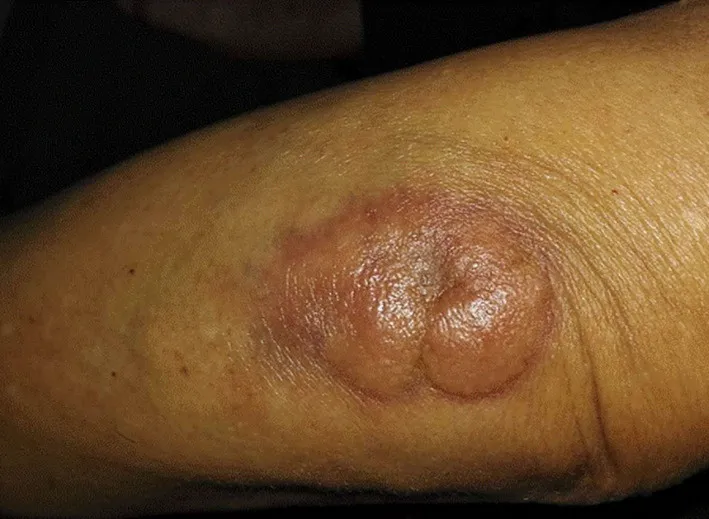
Protrusion lesion of left elbow.
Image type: medical_photograph (skin_photograph)